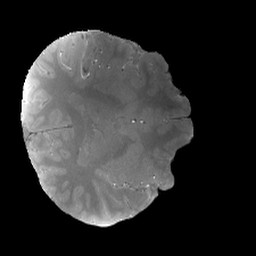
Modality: PDw
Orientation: axial
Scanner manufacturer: siemens
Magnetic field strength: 6.98 T
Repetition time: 2.34 s
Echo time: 0.00356 s